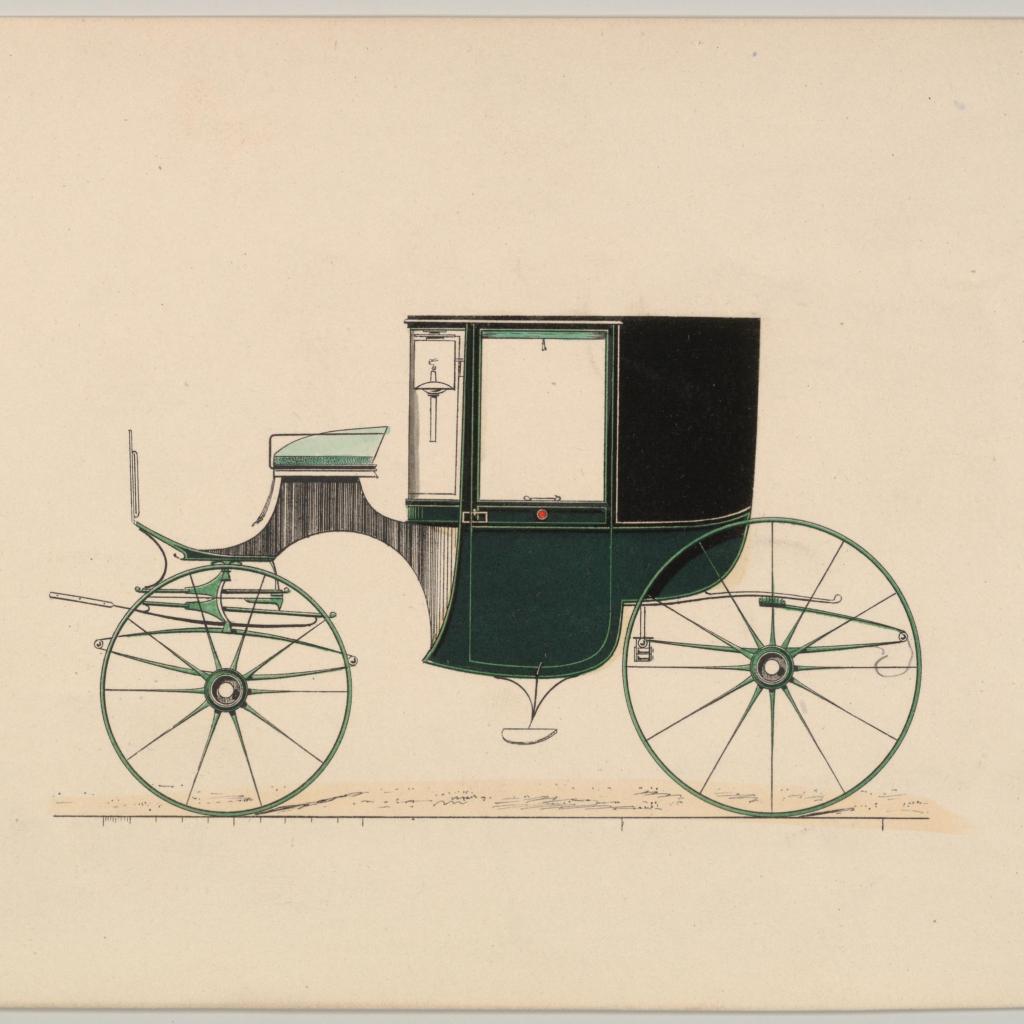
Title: Design for Coupé (unnumbered)
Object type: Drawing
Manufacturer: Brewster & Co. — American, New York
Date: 1850–70
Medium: Pen and black ink, watercolor and gouache with gum arabic
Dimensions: sheet: 6 x 9 7/16 in. (15.2 x 24 cm)
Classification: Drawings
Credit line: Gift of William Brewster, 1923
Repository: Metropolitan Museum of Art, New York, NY